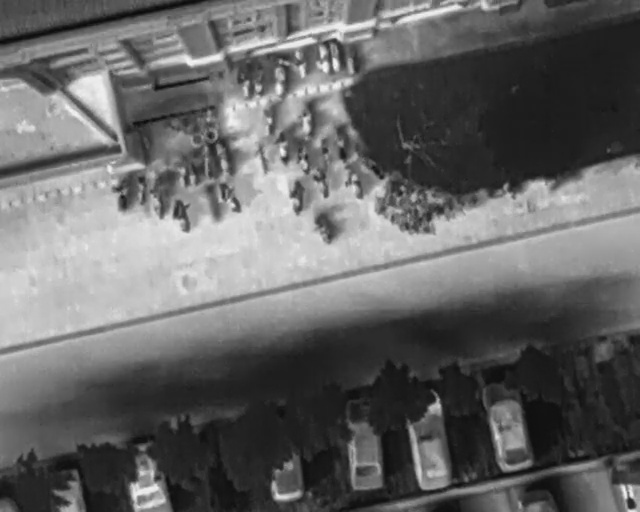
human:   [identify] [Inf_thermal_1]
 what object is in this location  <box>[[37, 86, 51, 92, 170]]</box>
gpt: <ref>1 medium car at the bottom</ref>

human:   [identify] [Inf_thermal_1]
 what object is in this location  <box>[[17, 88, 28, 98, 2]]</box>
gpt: <ref>1 large car at the bottom left</ref>

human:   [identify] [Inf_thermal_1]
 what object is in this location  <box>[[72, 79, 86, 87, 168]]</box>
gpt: <ref>1 large car at the bottom right</ref>